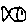
Label: fish